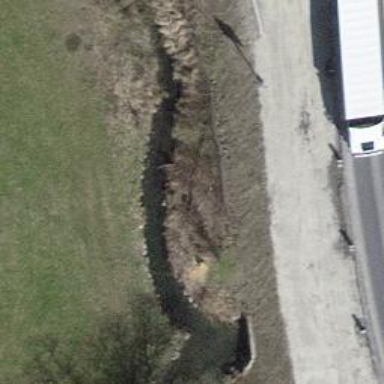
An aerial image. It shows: Ditch in the surroundings.